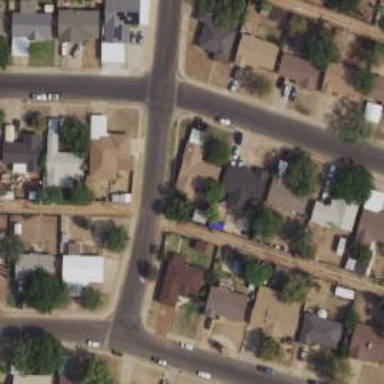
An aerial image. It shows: Alley classified as service road.